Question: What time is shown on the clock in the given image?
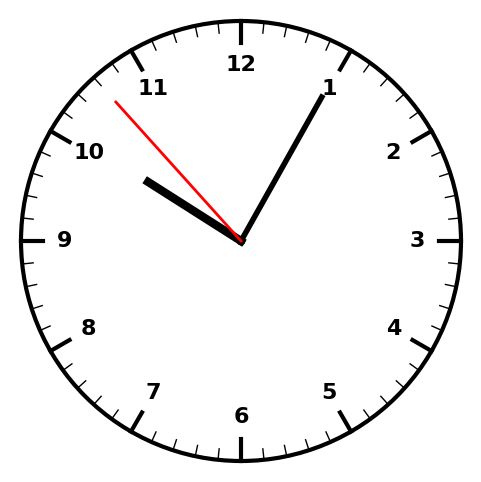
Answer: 10:04:53